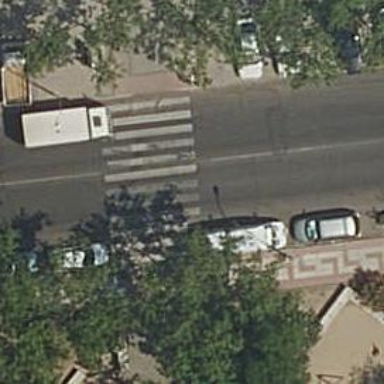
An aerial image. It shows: Zebra crossing on the road.